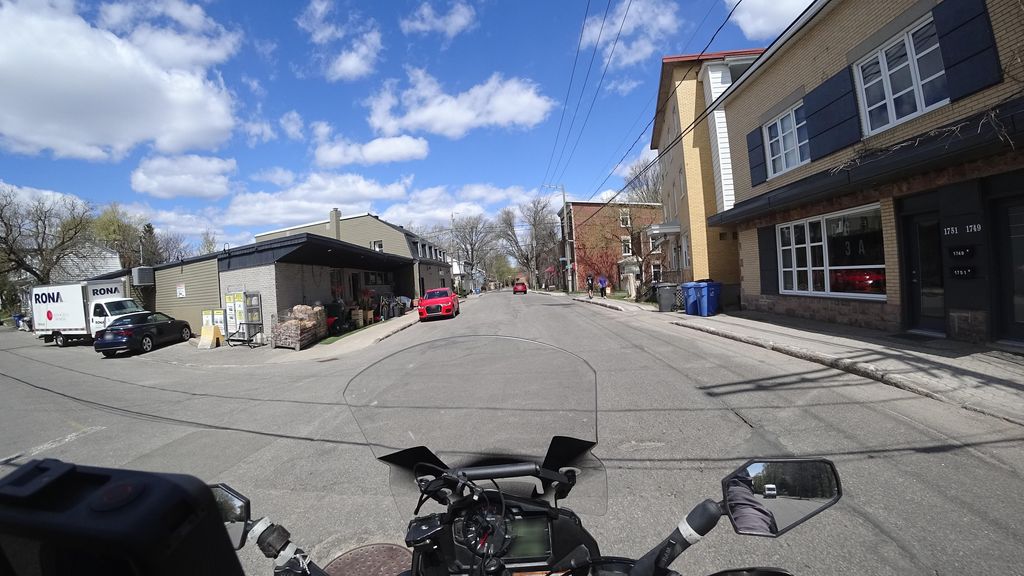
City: quebec_city